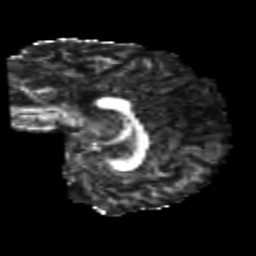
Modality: FA
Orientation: sagittal
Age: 22
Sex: female
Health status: healthy
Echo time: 0.074 s